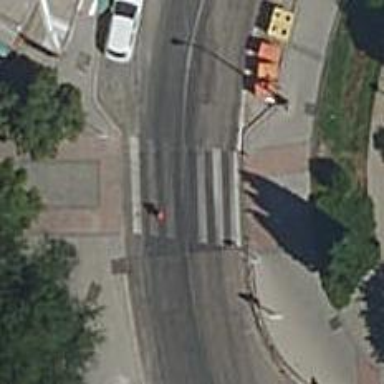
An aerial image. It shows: Pedestrian road.